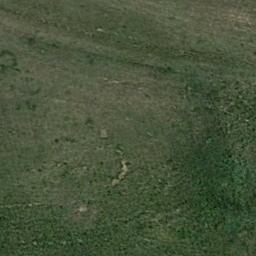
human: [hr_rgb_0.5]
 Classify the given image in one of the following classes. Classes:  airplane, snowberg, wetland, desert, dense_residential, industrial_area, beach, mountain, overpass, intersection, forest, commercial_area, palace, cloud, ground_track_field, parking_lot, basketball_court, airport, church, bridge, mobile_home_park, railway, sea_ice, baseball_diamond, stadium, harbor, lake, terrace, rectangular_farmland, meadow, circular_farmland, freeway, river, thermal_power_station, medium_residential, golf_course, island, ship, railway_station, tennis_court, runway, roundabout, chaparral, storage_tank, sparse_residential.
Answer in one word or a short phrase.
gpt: meadow